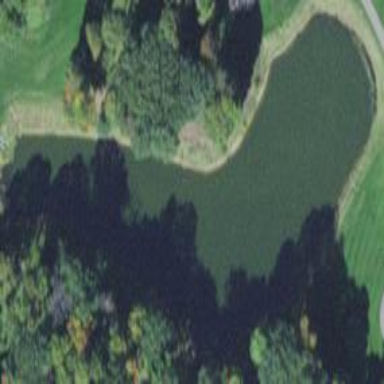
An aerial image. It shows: Serene pond surrounded by nature.